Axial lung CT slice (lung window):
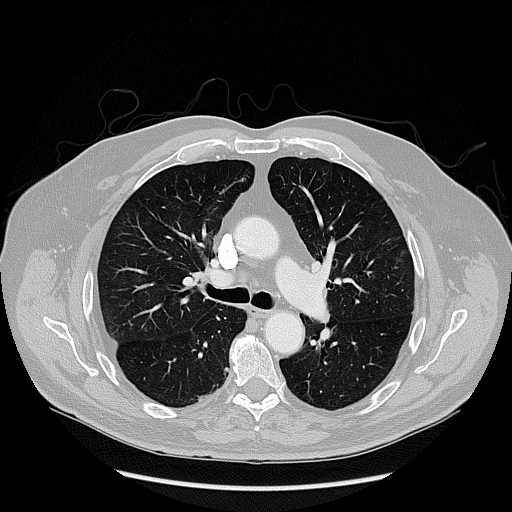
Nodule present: yes
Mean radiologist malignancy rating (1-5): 2